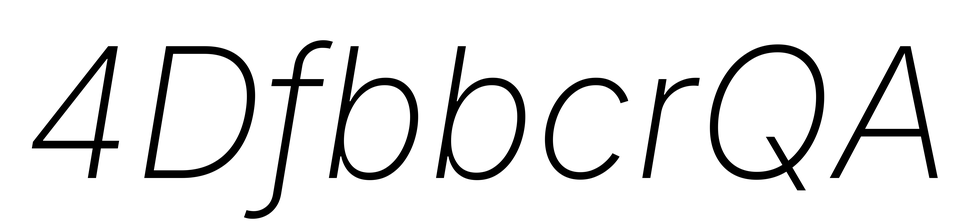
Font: Inter-Italic_ExtraLight_Italic